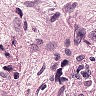
Metastatic tissue present: yes